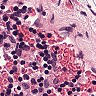
Metastatic tissue present: no